Field crop: maize
Growth stage: 2
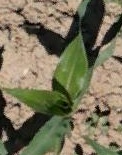
Species: maize